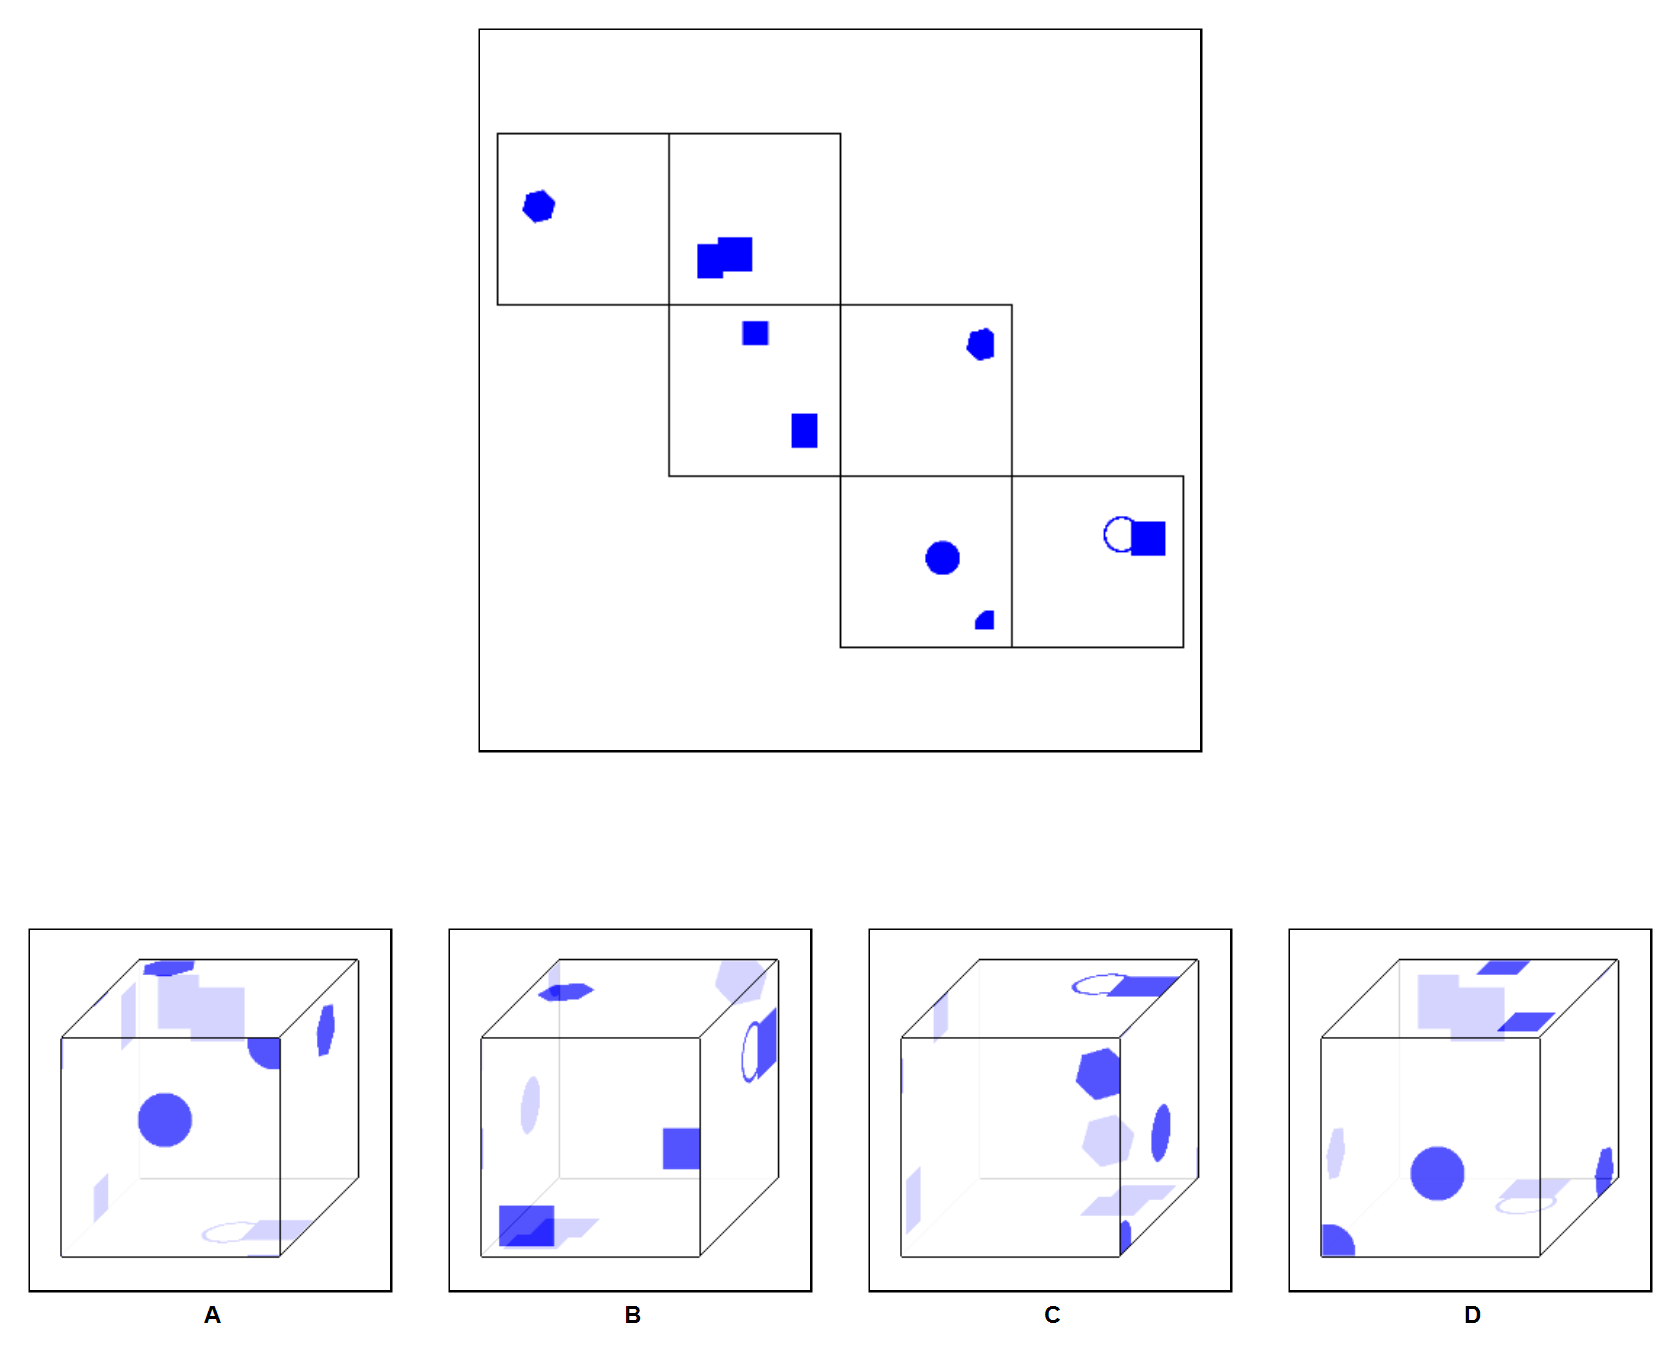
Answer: D